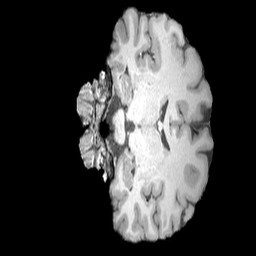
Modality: T1w
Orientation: coronal
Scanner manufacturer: siemens
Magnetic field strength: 3 T
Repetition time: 2.08 s
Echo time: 0.00464 s